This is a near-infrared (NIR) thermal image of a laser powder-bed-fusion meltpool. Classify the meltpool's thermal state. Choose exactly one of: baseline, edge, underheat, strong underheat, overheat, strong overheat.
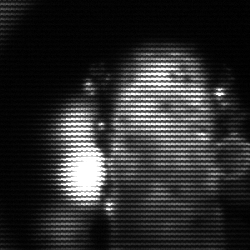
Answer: strong underheat